Question: I have the following code to changing my theme (the same used by <URL>:
'''
if (Window.Current.Content is FrameworkElement rootElement)
{
rootElement.RequestedTheme = value;
}
'''
But changing the theme like this or directly in the page's constructor ('this.RequestedTheme = desiredTheme;') just doesn't affect the theme of that specific page, that page follows the 'App.Current.RequestedTheme' (which can only be changed when opening the app).

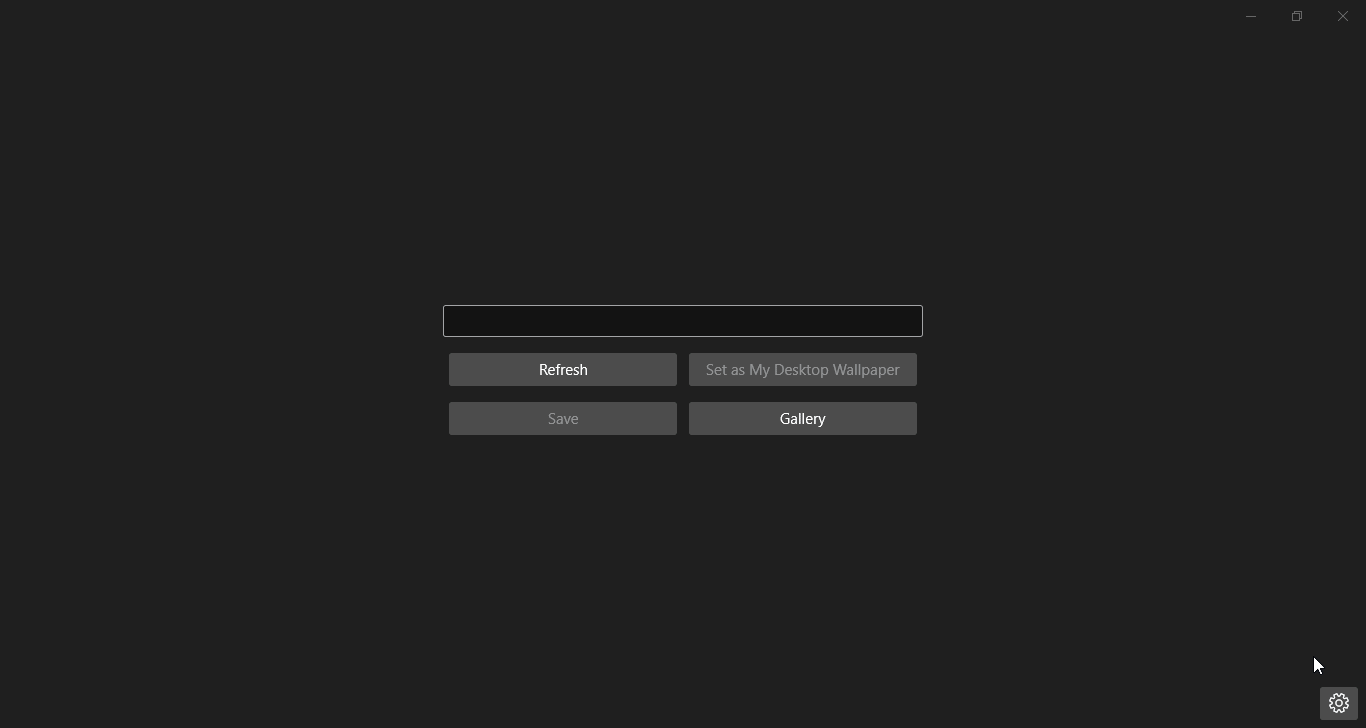
Answer: 1st: Make sure to have the background bellow among your XAML namespaces declarations:
'''
<Page
...
Background={ThemeResource ApplicationPageBackgroundThemeBrush}>
'''
2nd: Change all theme sensitive resources from '{StaticResource Foo}' to '{ThemeResource Foo}'
I know, this is probably a newbie problem, but I was stuck in it for two nights, so I hope to help someone who will face it in the future.